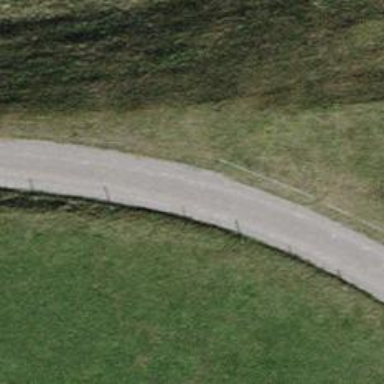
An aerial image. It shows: Asphalt track with grade1 quality.